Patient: sex M, age 37
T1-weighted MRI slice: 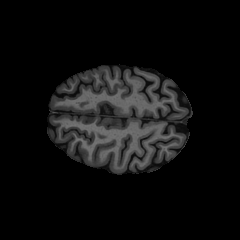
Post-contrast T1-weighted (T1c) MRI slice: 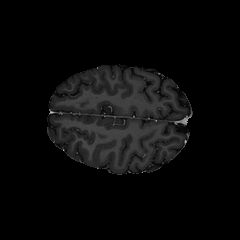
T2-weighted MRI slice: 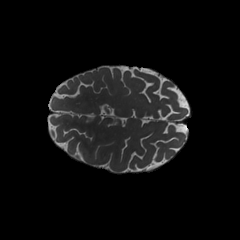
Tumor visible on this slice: no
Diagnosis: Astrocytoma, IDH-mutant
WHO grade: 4